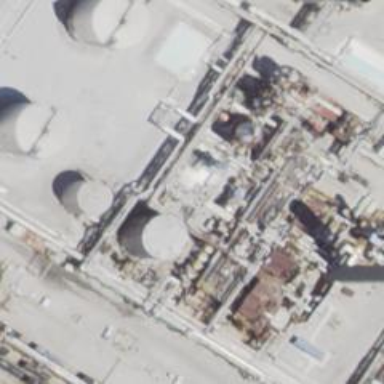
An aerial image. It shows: Storage tank that is man-made.